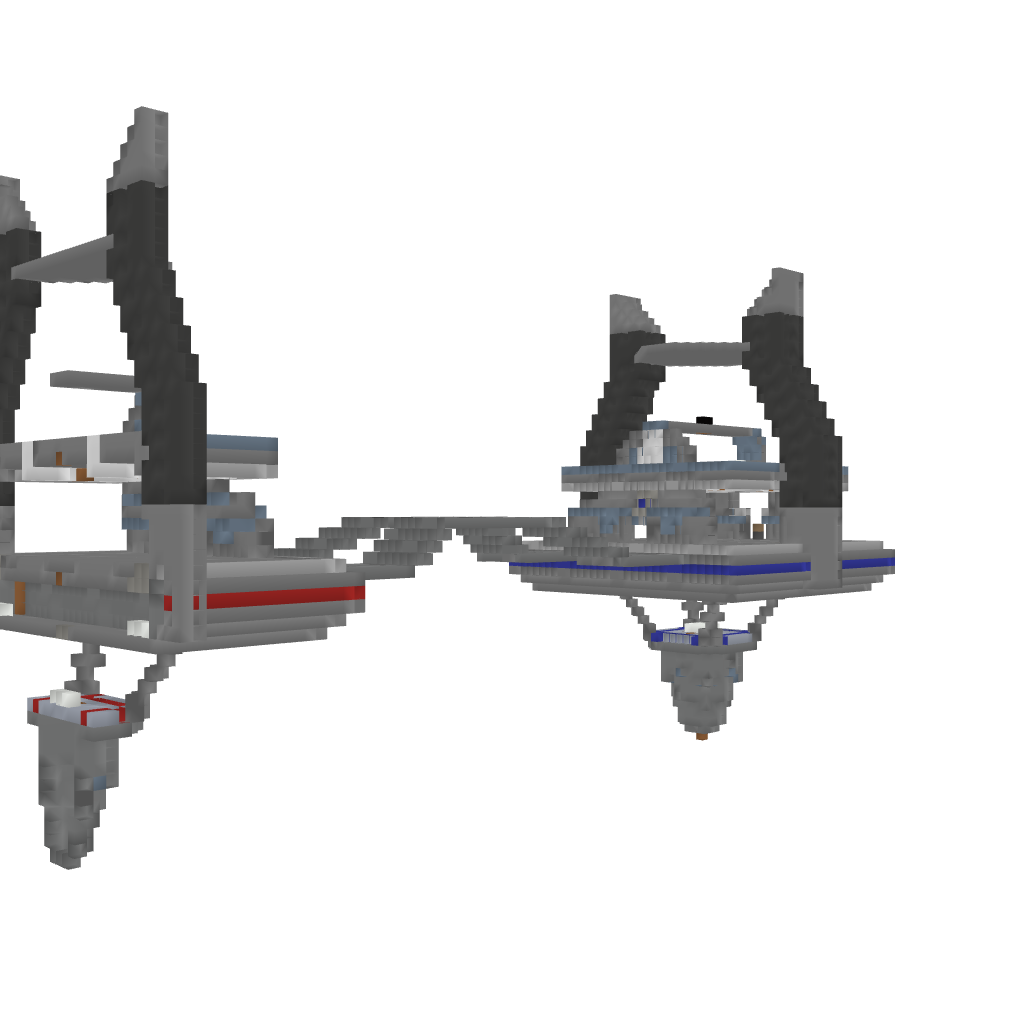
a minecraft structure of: Ctf arena